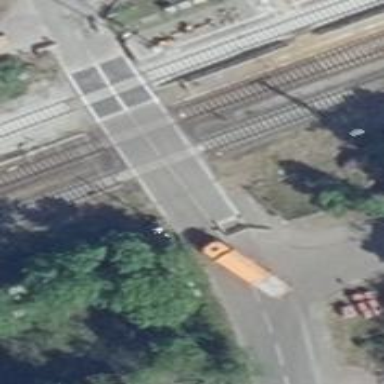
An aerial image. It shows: Railway track.